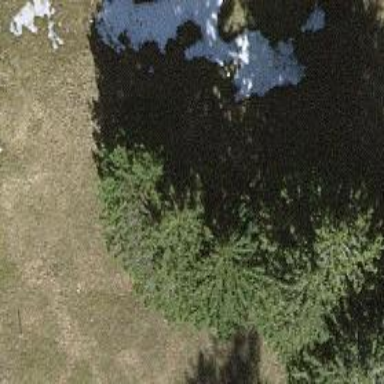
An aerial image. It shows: Single tag "natural: tree."